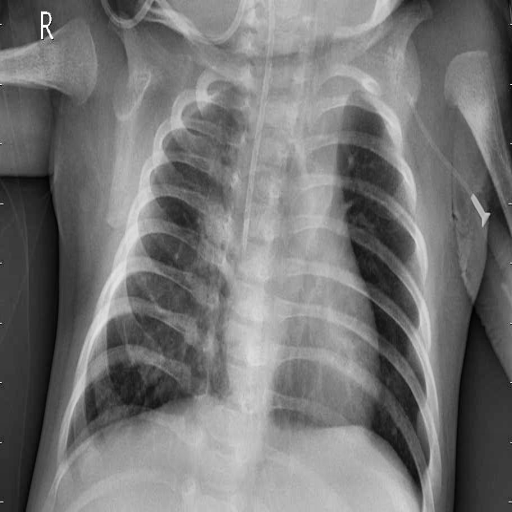
Finding: PNEUMONIA